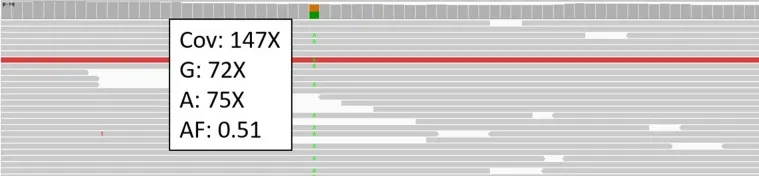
COL3A1 BAM from IGV. The c.1889G > A variant is detected in heterozygosity. Cov: coverage; AF: allelic fraction of alternative called base (A).
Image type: pathology (immunostaining)